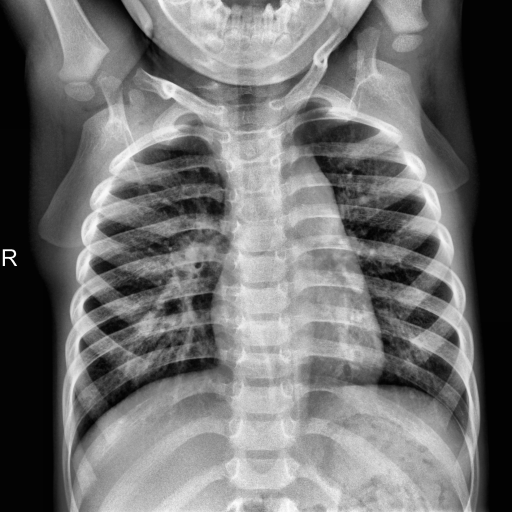
Finding: NORMAL